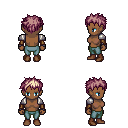
a pixel art fantasy rpg character, female body template, human, dark skin, steel arm armor, teal pants, white blonde bedhead hairstyle, leather bracers, brown shoes, four views (front, back, left, right), 2x2 character sprite sheet, small pixel art, hard edges, no anti-aliasing